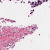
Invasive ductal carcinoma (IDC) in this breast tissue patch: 0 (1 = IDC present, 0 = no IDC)